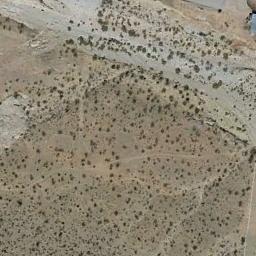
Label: chaparral